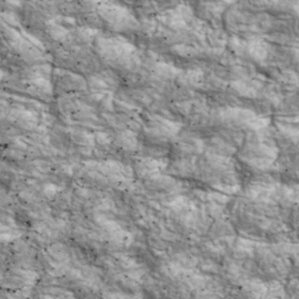
Label: non_frost